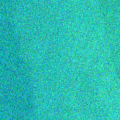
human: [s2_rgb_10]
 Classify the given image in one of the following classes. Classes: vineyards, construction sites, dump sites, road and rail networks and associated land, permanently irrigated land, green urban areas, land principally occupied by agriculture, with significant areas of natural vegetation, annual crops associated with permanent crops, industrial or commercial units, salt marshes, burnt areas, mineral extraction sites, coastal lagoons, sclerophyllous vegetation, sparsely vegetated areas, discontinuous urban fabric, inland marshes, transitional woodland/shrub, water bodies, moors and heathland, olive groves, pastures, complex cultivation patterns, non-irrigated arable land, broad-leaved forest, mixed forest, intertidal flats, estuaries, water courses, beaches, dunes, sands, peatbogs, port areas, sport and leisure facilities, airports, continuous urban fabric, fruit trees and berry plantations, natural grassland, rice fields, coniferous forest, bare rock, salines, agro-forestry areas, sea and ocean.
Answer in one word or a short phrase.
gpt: sea and ocean